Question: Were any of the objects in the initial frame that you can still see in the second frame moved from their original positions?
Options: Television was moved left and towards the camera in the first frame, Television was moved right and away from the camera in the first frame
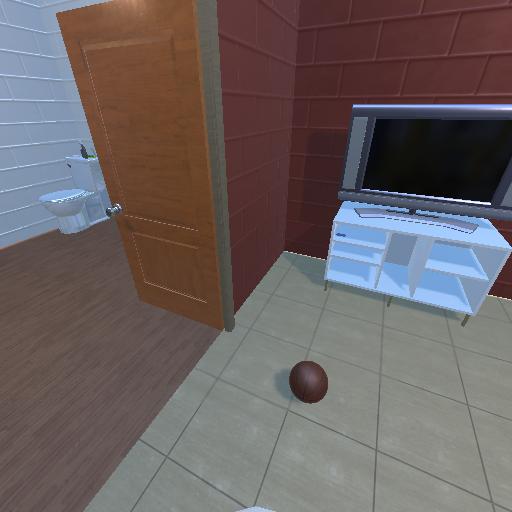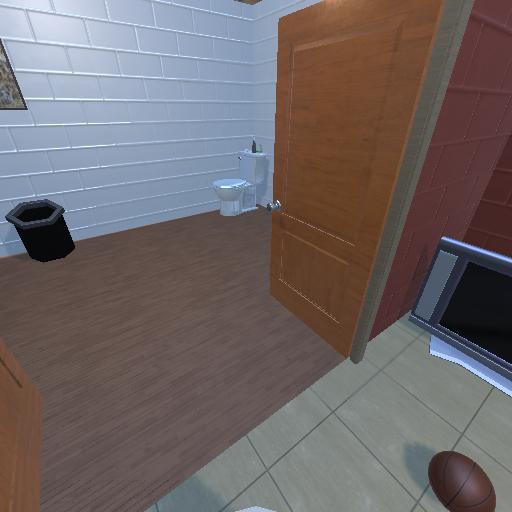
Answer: Television was moved left and towards the camera in the first frame